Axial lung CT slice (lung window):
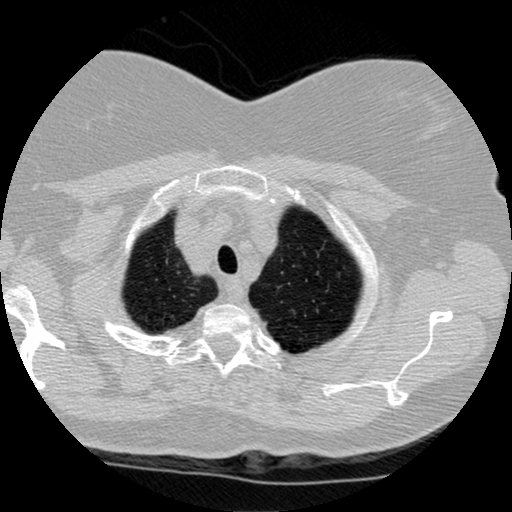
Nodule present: no